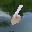
Label: 6